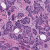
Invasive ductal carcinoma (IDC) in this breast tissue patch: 1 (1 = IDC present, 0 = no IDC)